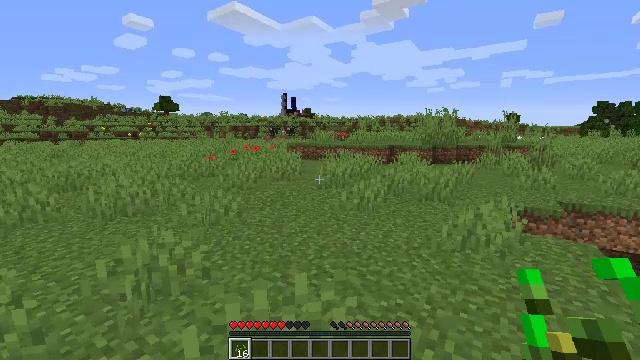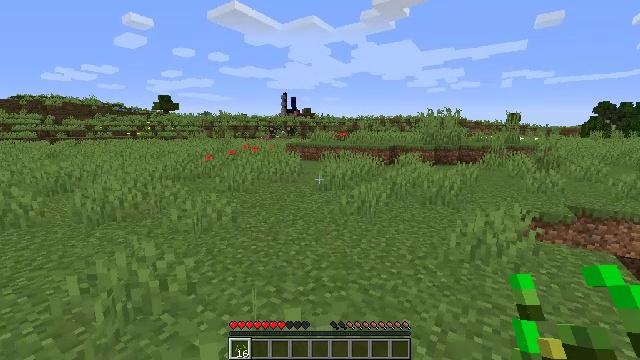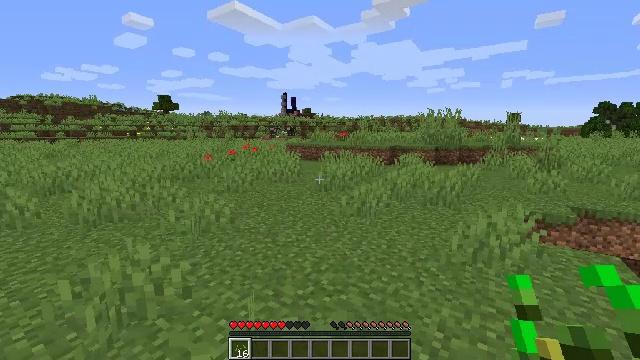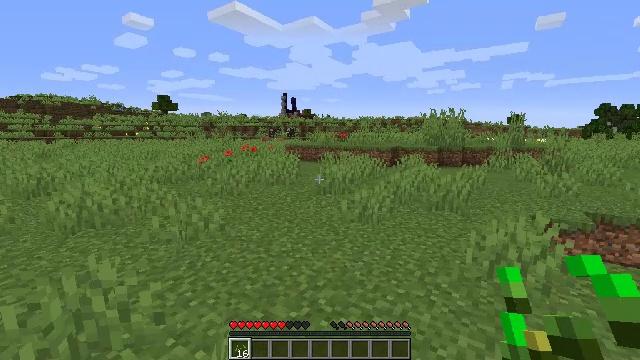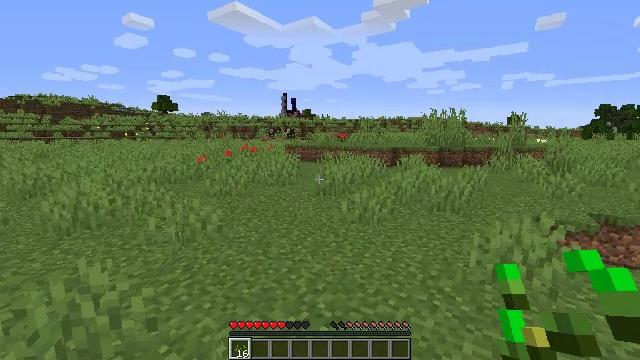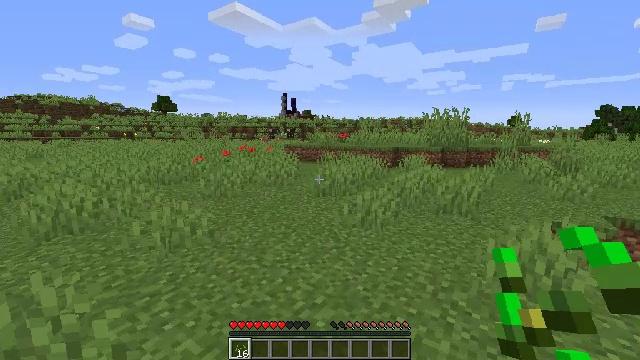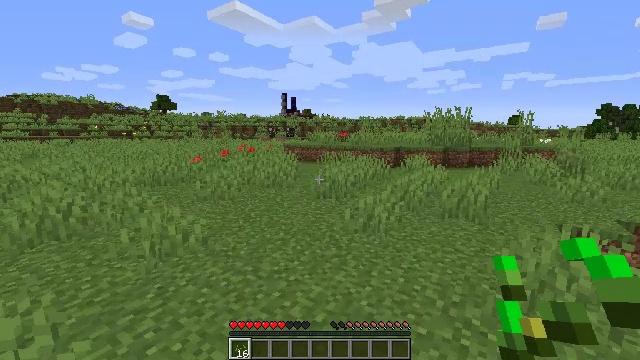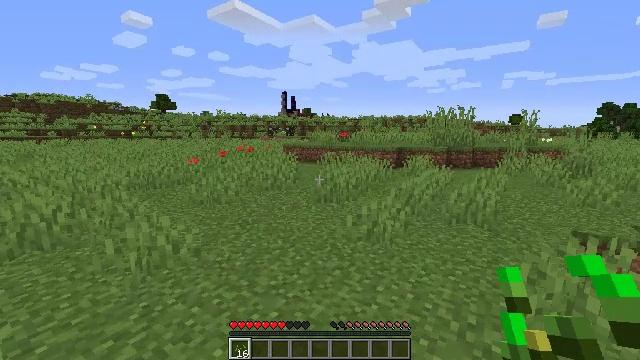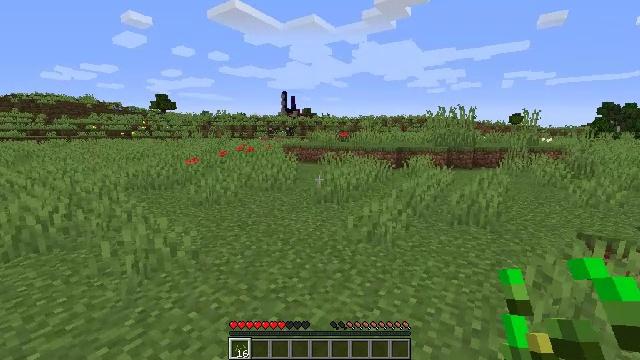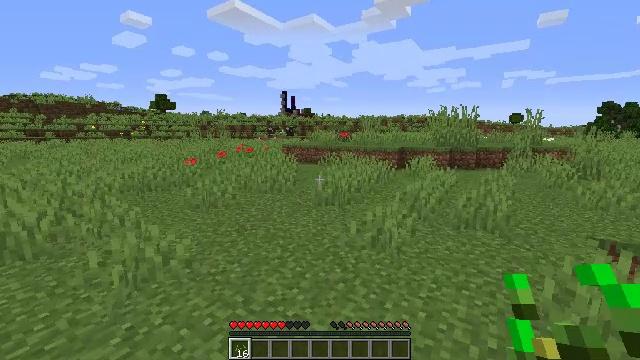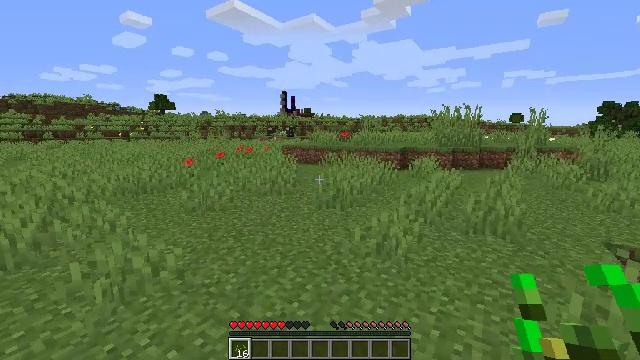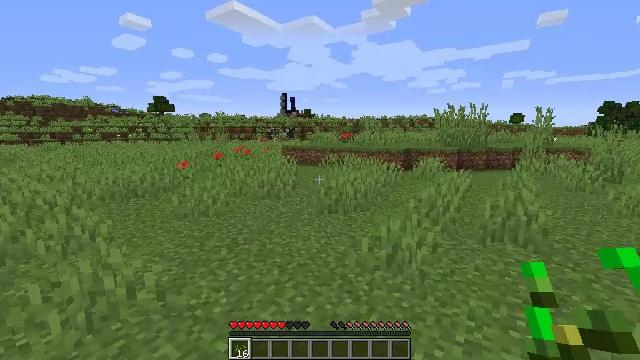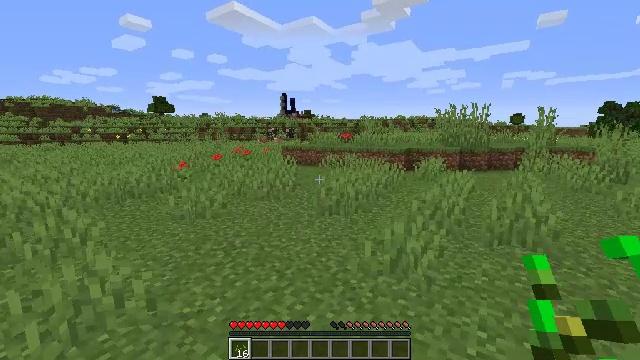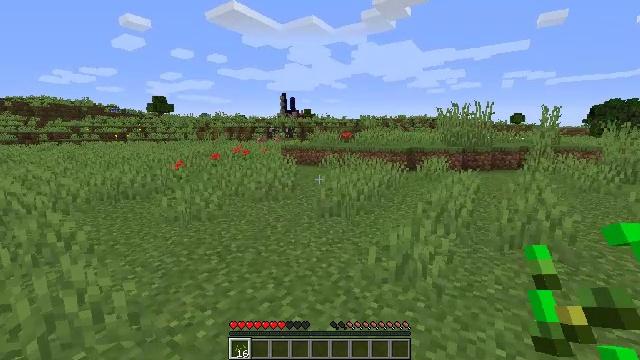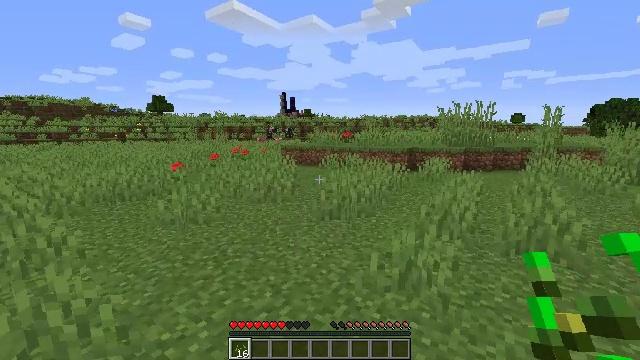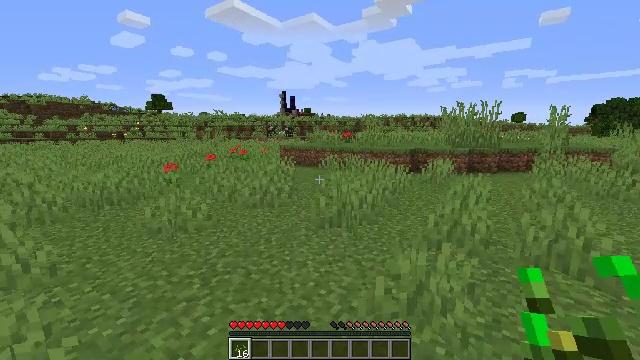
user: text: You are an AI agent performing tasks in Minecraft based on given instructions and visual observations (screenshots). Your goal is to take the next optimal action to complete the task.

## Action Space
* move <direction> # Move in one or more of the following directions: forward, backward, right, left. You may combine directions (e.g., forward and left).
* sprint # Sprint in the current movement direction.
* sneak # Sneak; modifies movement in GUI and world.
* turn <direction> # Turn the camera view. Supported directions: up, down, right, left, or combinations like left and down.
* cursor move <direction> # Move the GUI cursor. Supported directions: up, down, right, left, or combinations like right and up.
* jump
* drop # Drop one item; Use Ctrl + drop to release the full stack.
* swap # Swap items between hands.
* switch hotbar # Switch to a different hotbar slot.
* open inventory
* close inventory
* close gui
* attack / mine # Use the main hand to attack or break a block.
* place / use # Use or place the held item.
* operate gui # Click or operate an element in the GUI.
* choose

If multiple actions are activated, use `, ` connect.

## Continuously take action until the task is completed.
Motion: motion action
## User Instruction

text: Dig up the grass block for dirt.
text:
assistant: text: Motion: move forward
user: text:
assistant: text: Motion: move forward
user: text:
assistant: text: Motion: move forward
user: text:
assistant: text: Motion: move forward
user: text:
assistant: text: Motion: move forward
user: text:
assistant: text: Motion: move forward
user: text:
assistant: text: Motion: move forward
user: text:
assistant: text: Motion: move forward
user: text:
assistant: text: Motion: move forward
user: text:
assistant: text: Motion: move forward
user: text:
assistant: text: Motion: move forward
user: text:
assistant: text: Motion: move forward
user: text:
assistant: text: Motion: move forward
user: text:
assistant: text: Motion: move forward
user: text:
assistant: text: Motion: move forward
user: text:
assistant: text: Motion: move forward
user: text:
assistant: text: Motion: move forward
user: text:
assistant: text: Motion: move forward
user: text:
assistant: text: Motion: move forward
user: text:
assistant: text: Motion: move forward
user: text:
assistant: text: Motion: move forward
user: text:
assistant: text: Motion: move forward
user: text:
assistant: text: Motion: move forward
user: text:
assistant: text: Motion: move forward
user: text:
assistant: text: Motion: move forward
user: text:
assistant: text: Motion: move forward
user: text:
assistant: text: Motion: move forward
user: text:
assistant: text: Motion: move forward
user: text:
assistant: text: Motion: move forward
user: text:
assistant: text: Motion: move forward